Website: lowes
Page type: account-dashboard
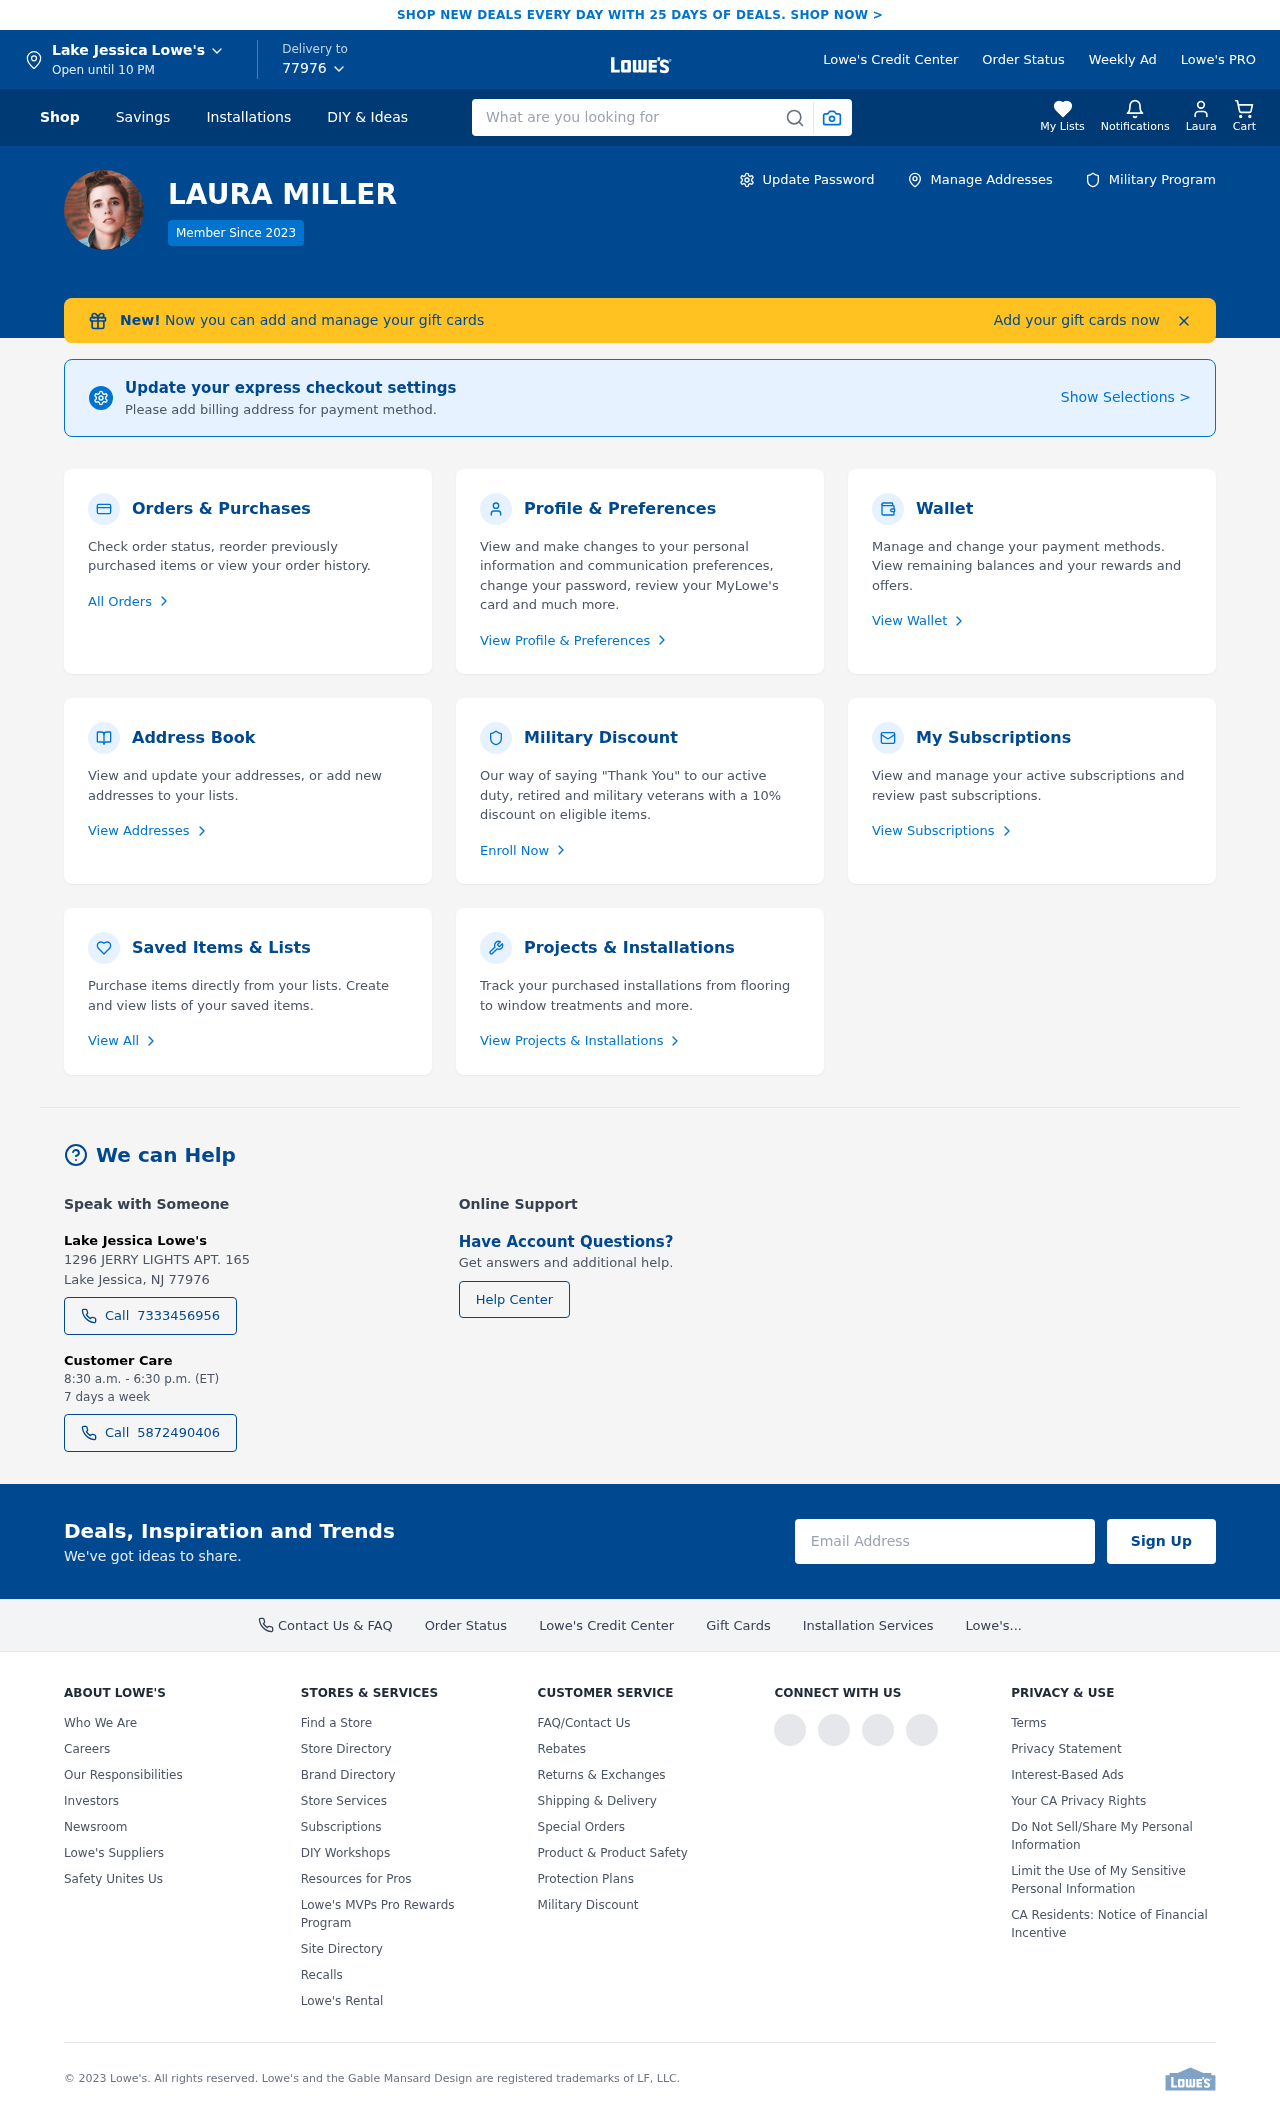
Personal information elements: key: PII_CITY
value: Lake Jessica
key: PII_FIRSTNAME
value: Laura
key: PII_FULLNAME
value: LAURA MILLER
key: PII_PHONE
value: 7333456956
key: PII_PHONE_ALT
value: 5872490406
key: PII_POSTCODE
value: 77976
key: PII_POSTCODE_FULL
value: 77976
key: PII_POSTCODE_NUMERIC
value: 77976
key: PII_CITY2
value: Lake Jessica
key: PII_STREET2
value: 1296 JERRY LIGHTS APT. 165
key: PII_STATE_ABBR
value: NJ
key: PII_CITY_STATE
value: Lake Jessica, NJ
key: PII_CITY_STATE_ZIP
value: Lake Jessica, NJ 77976
Search elements: key: HEADER_SEARCH
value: What are you looking for